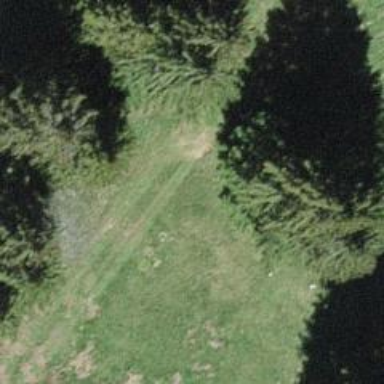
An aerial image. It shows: Needle-leaved tree in natural setting.